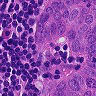
Metastatic tissue present: yes